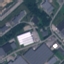
Land use / land cover class: Industrial